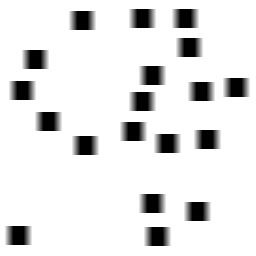
Squares: 19
Triangles: 0
Stars: 0
Total shapes: 19